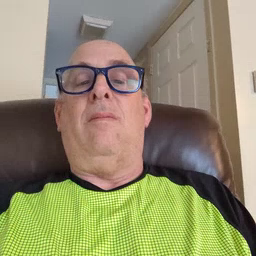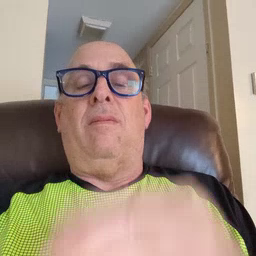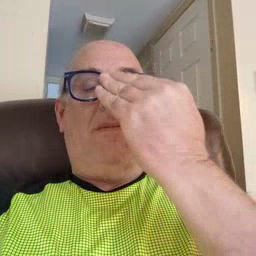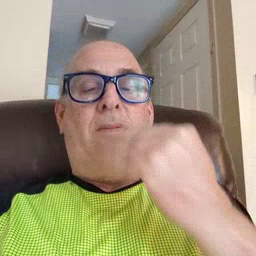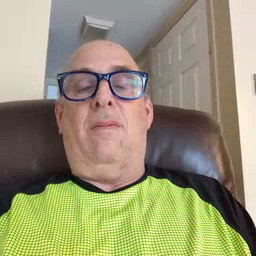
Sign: sleep